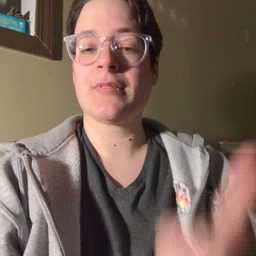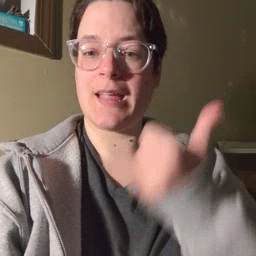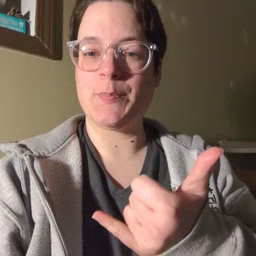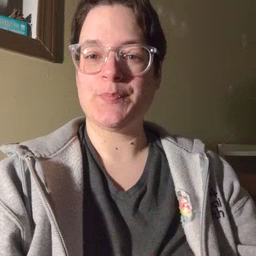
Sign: now